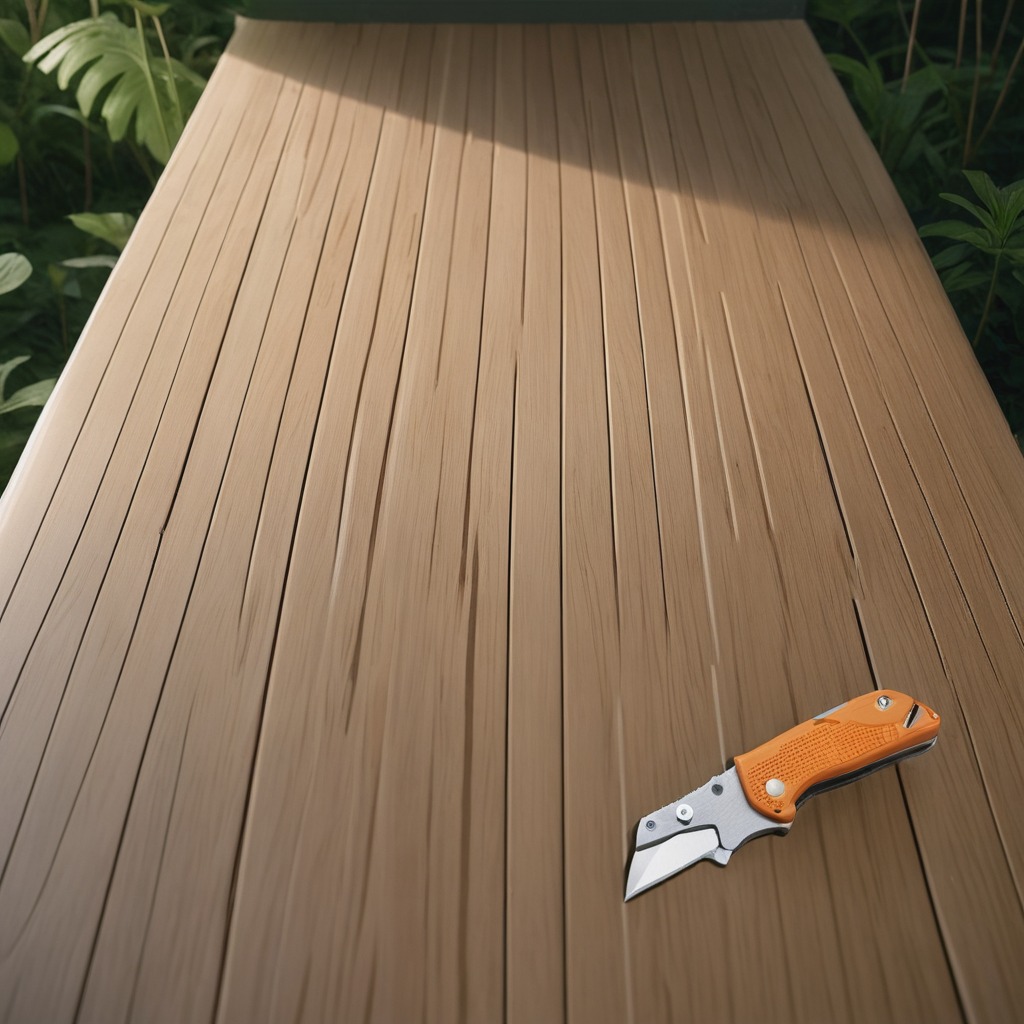
A utility knife is lying on a wooden table in a jungle field workshop tent.